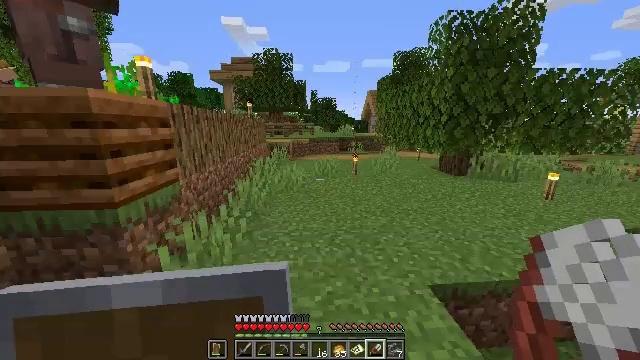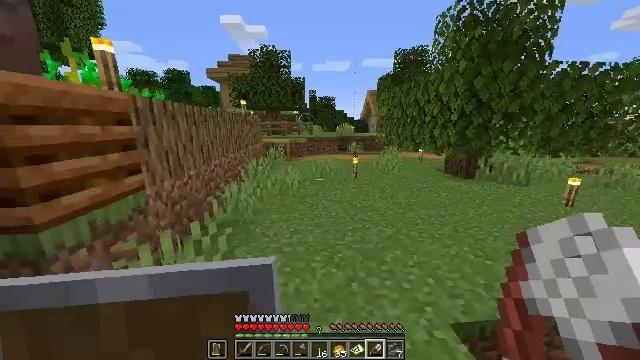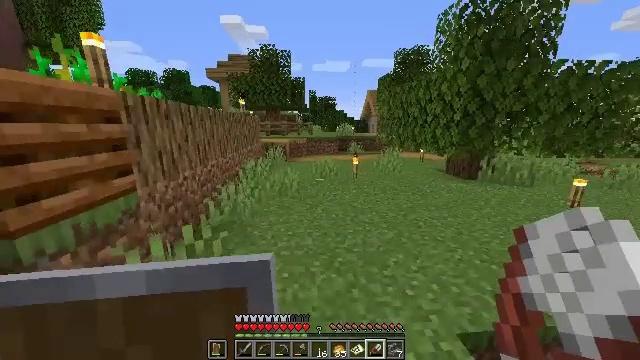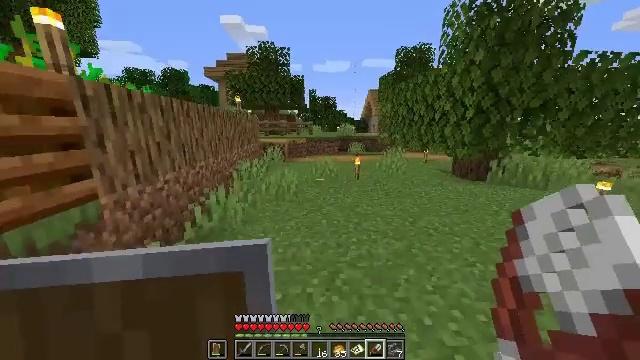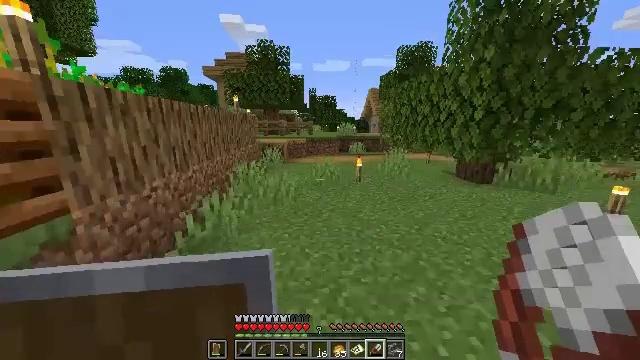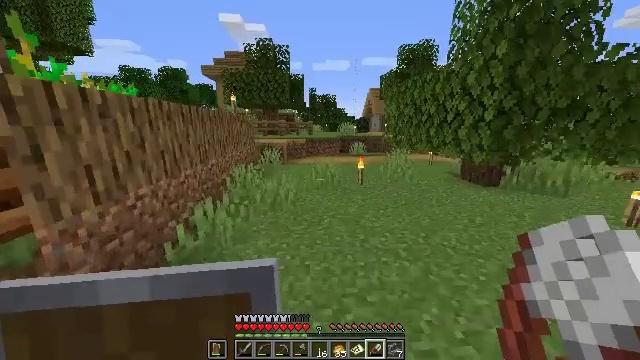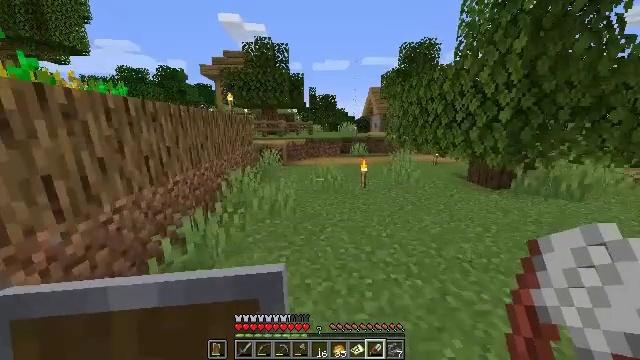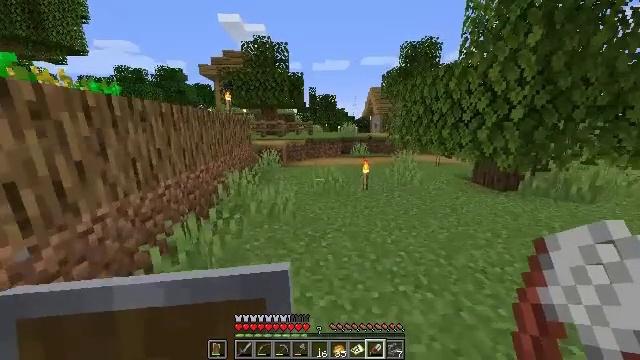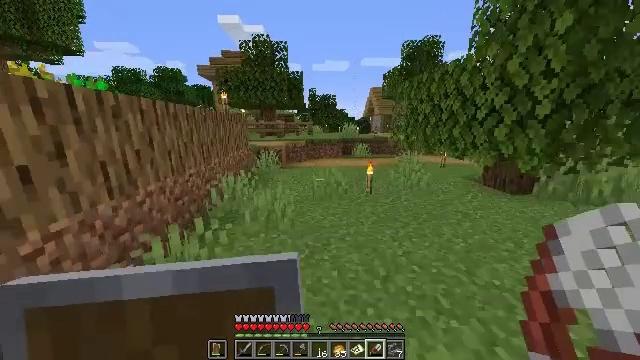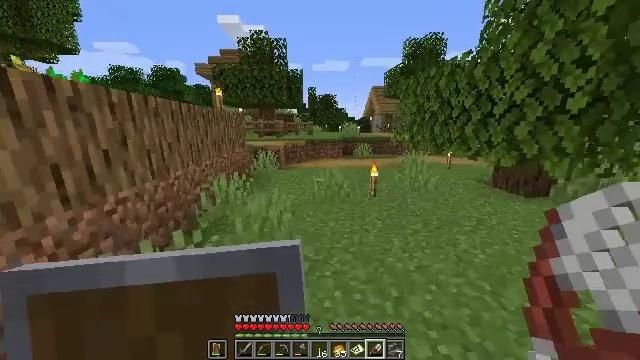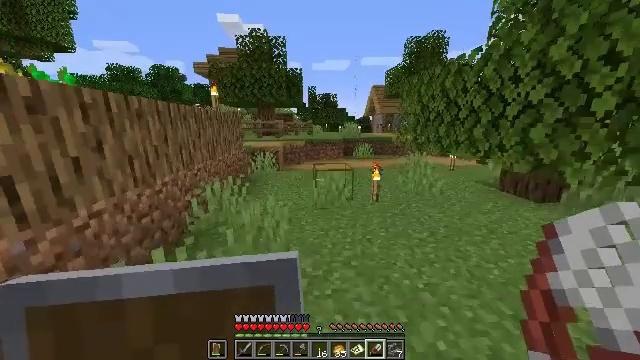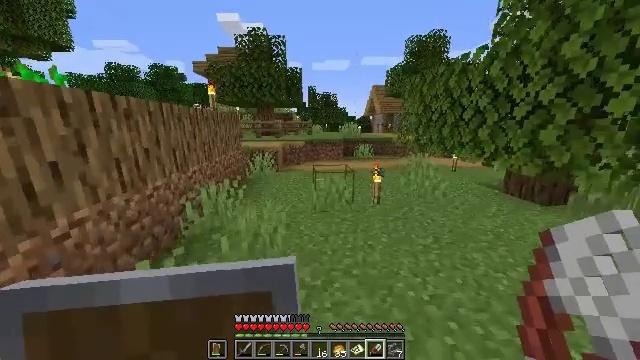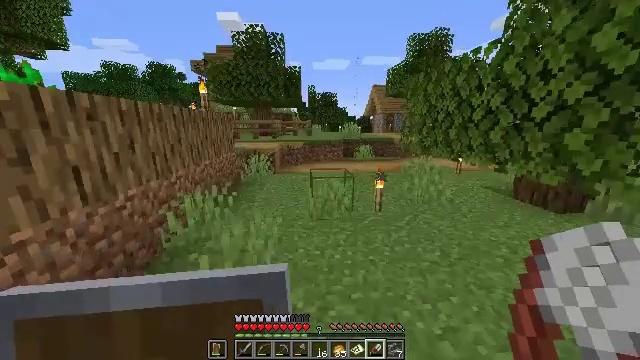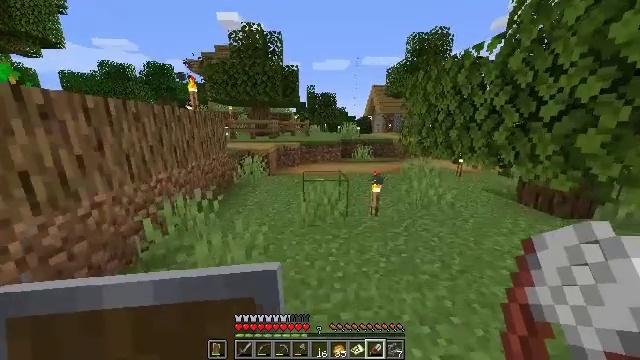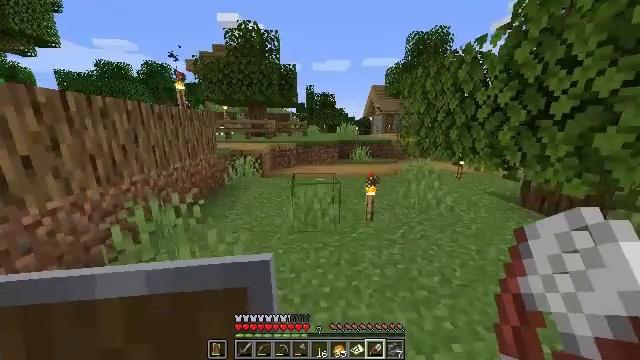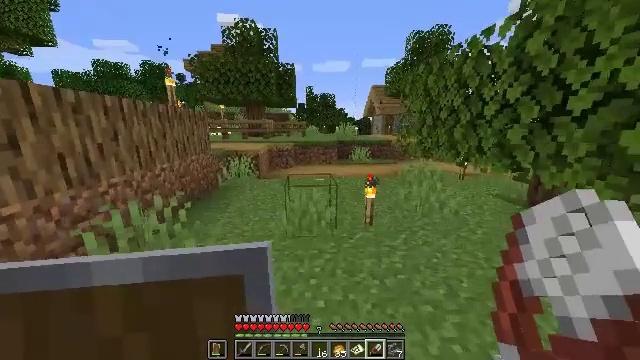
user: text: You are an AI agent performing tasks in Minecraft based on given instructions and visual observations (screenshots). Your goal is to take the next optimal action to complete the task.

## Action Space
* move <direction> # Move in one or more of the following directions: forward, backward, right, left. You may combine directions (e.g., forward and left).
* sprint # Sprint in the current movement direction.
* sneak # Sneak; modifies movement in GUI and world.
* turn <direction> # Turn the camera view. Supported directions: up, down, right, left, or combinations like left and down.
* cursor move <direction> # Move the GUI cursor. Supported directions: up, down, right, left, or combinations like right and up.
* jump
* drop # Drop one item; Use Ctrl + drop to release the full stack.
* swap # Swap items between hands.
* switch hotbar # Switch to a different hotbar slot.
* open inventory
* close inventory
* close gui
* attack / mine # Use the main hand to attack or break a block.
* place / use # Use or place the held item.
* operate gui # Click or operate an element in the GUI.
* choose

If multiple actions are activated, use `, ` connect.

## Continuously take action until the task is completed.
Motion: motion action
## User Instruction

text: Craft a blue banner.
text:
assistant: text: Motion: move forward
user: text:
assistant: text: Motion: move forward
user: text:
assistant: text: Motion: move forward
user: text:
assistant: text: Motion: move forward
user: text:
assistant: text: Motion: move forward
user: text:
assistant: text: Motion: move forward
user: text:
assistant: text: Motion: move forward
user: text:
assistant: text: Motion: move forward
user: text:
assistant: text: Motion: move forward
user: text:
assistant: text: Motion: move forward
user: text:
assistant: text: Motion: move forward
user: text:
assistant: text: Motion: move forward and move right
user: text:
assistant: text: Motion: move forward and move right
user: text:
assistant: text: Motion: move forward
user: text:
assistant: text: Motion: move forward
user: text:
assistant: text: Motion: move forward
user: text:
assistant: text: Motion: move forward
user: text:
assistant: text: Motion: move forward
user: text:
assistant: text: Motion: move forward
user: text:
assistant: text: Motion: move forward
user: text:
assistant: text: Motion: move forward
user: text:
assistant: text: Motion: move forward
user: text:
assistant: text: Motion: move forward
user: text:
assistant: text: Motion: move forward
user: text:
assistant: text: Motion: move forward
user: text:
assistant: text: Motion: move forward, sprint
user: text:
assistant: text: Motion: move forward, sprint, turn right and down
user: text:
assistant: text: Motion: move forward, sprint, turn right and down
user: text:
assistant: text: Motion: move forward
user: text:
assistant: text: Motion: move forward, turn right